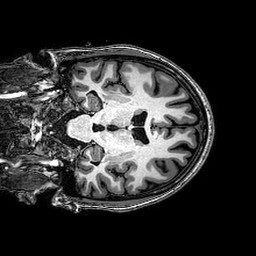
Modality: T1w
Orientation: coronal
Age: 21
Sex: female
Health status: healthy
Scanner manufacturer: philips
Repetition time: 0.008148 s
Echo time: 0.00373 s